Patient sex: M
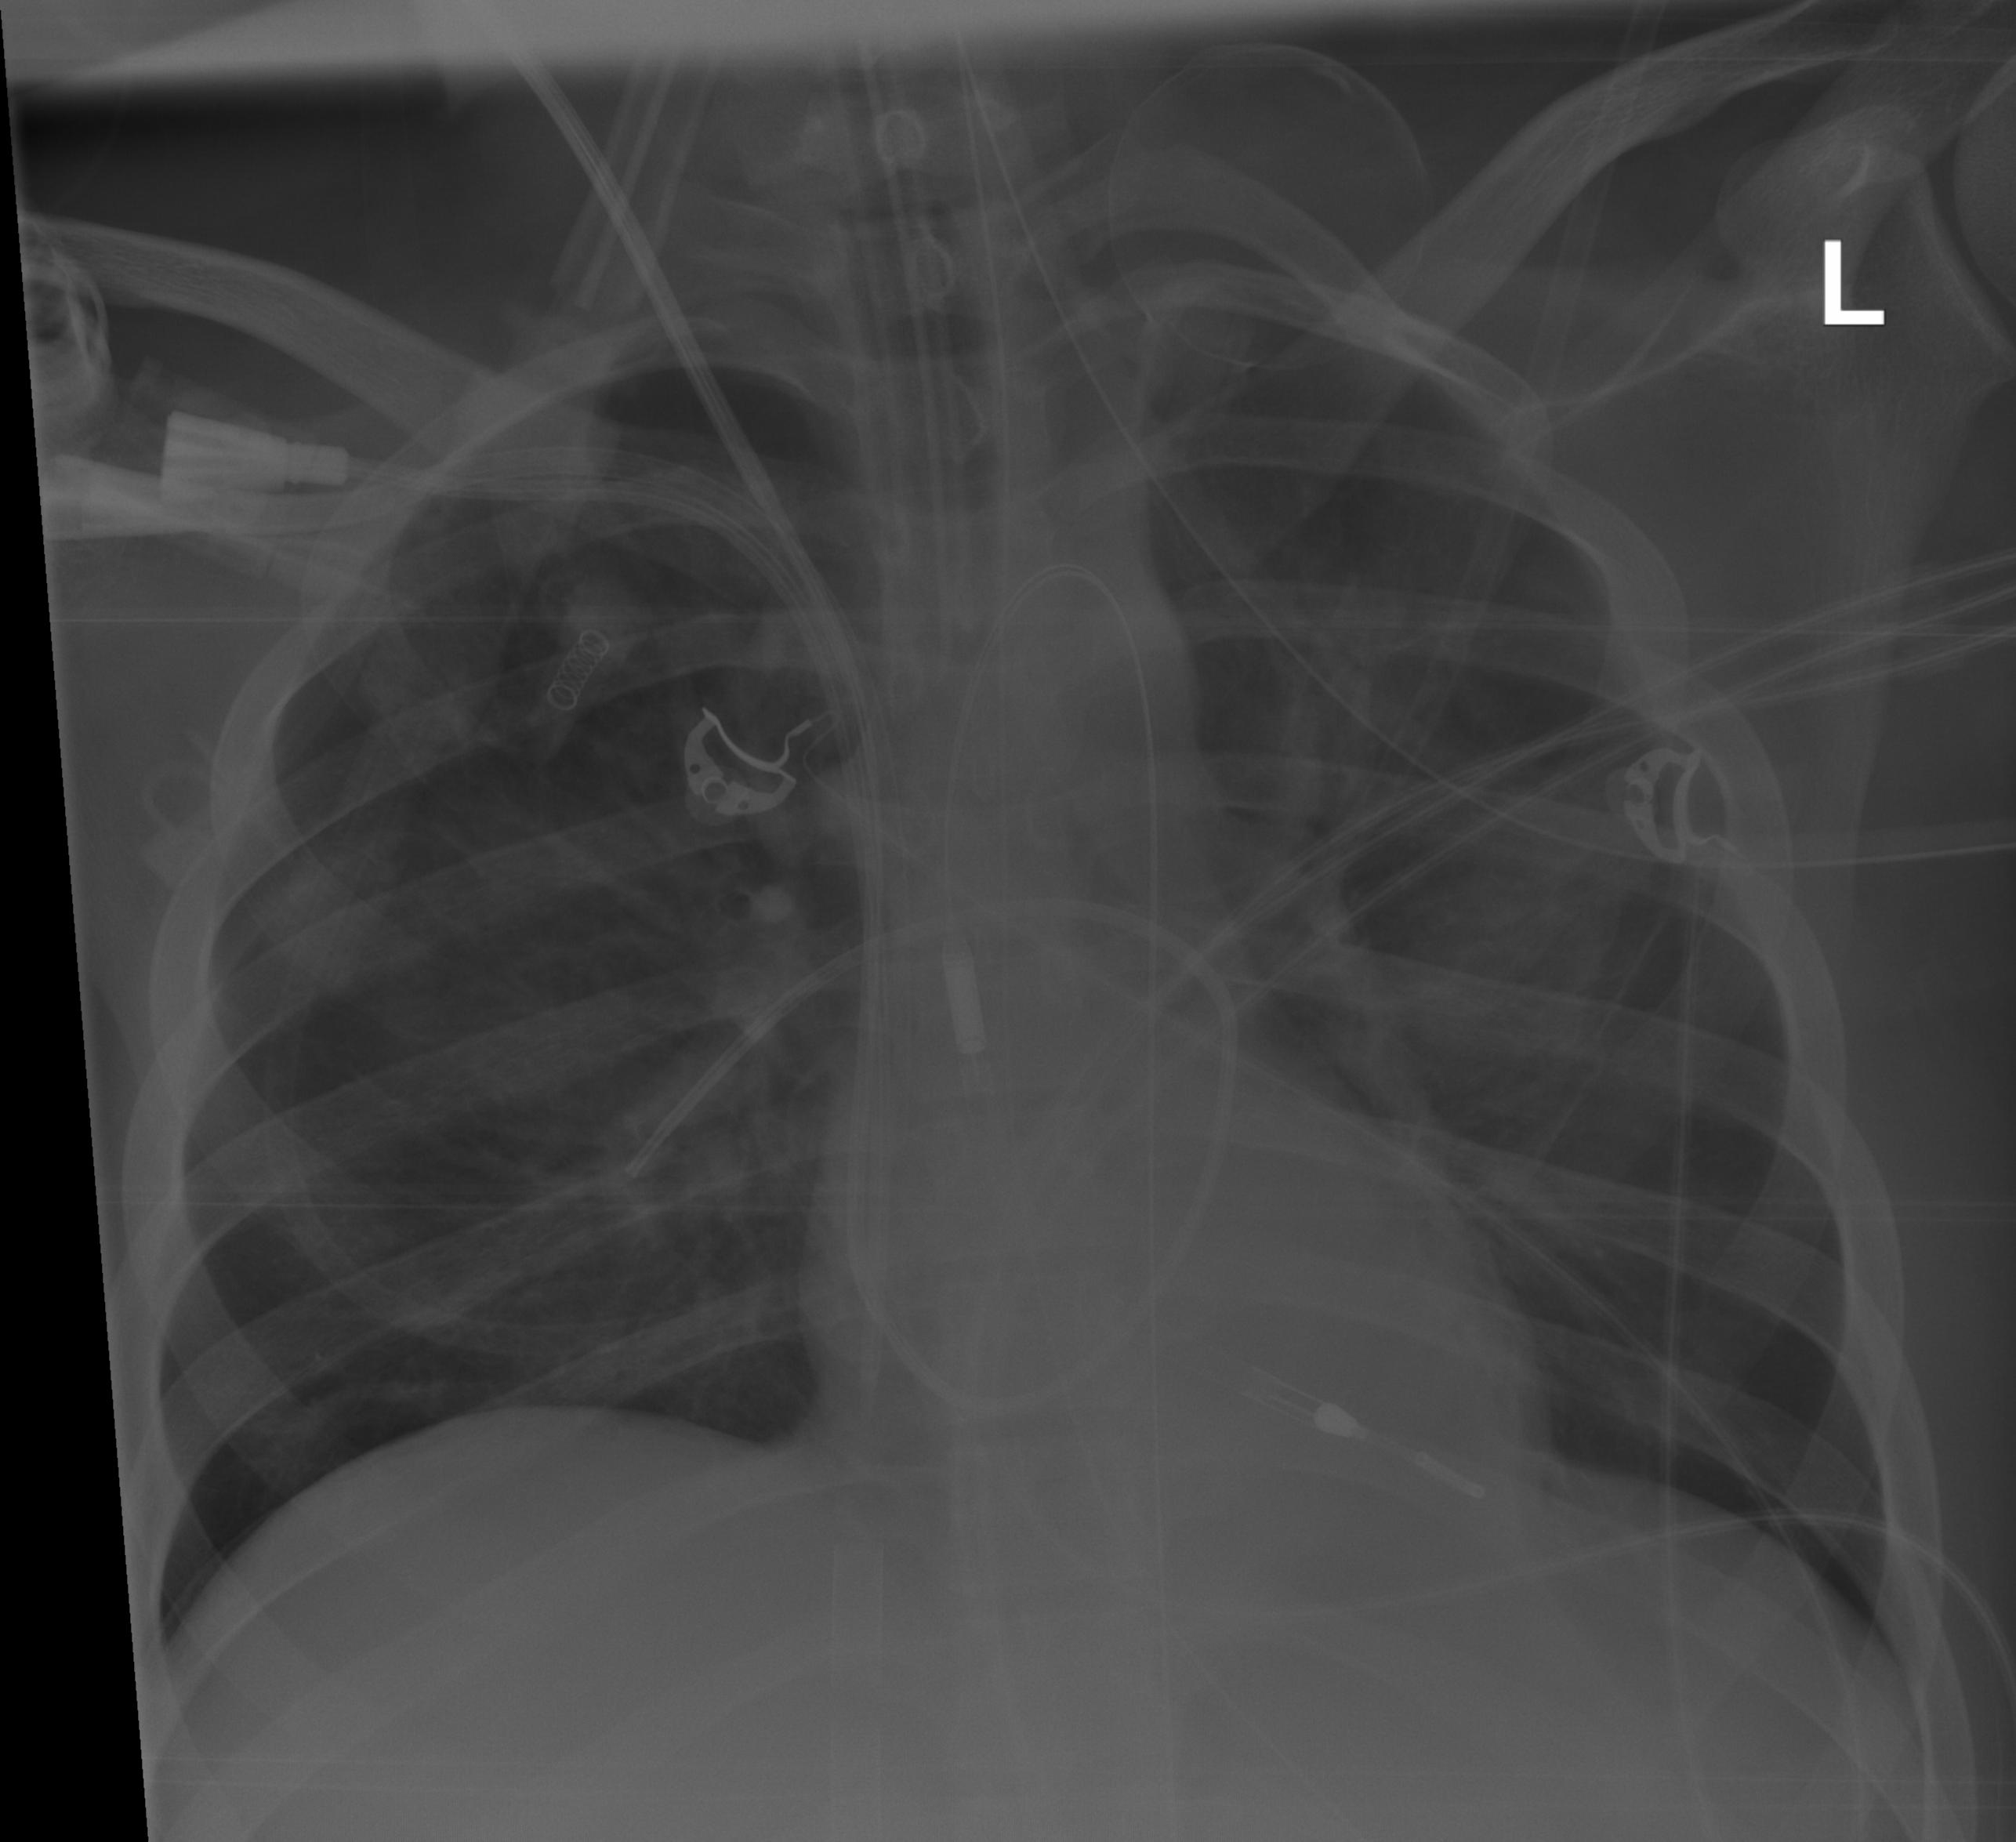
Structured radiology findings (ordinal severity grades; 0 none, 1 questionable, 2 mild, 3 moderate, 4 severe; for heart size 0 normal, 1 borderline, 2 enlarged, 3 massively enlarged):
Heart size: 0
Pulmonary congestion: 0
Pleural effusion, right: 0
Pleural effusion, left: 0
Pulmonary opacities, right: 0
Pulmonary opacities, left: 1
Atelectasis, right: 2
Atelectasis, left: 2